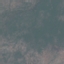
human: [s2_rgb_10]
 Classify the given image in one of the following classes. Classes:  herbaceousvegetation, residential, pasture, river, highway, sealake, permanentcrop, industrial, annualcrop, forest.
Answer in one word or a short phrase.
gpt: HerbaceousVegetation